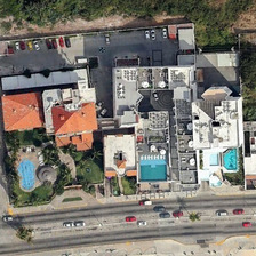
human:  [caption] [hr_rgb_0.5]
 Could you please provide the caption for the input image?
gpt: There's a lot of cars on the road.

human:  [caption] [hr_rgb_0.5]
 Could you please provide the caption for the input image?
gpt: There are many cars on the road.

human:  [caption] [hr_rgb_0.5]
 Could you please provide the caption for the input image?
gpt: These resorts have large outdoor swimming pools.

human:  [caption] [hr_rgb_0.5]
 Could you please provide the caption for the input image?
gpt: These resorts have a large outdoor pool.

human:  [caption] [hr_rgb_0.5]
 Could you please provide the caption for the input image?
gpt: There are many cars on the street.